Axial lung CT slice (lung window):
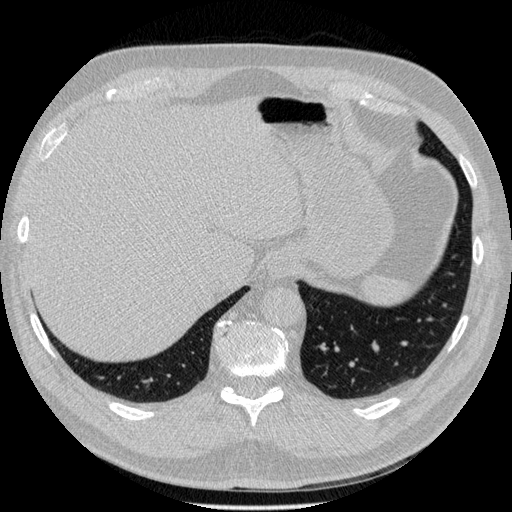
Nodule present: no